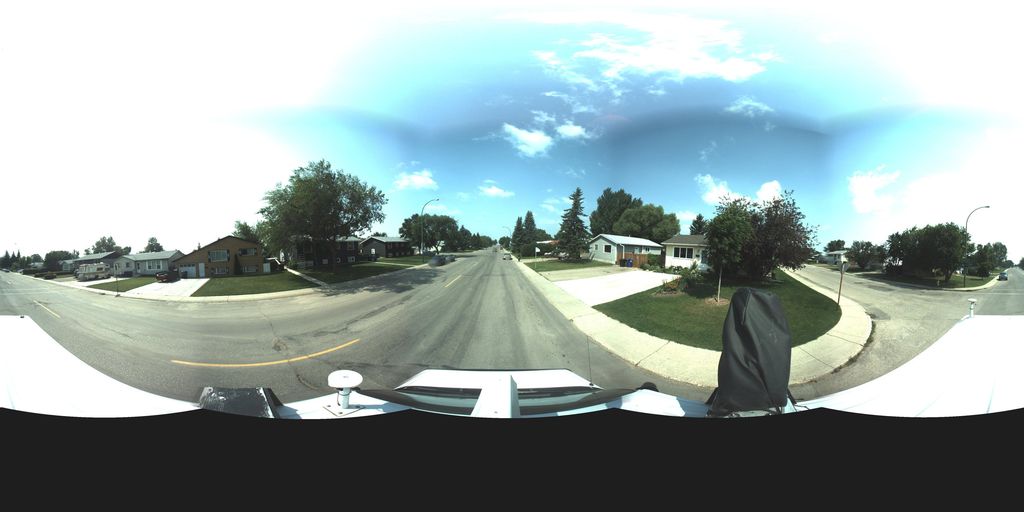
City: saskatoon